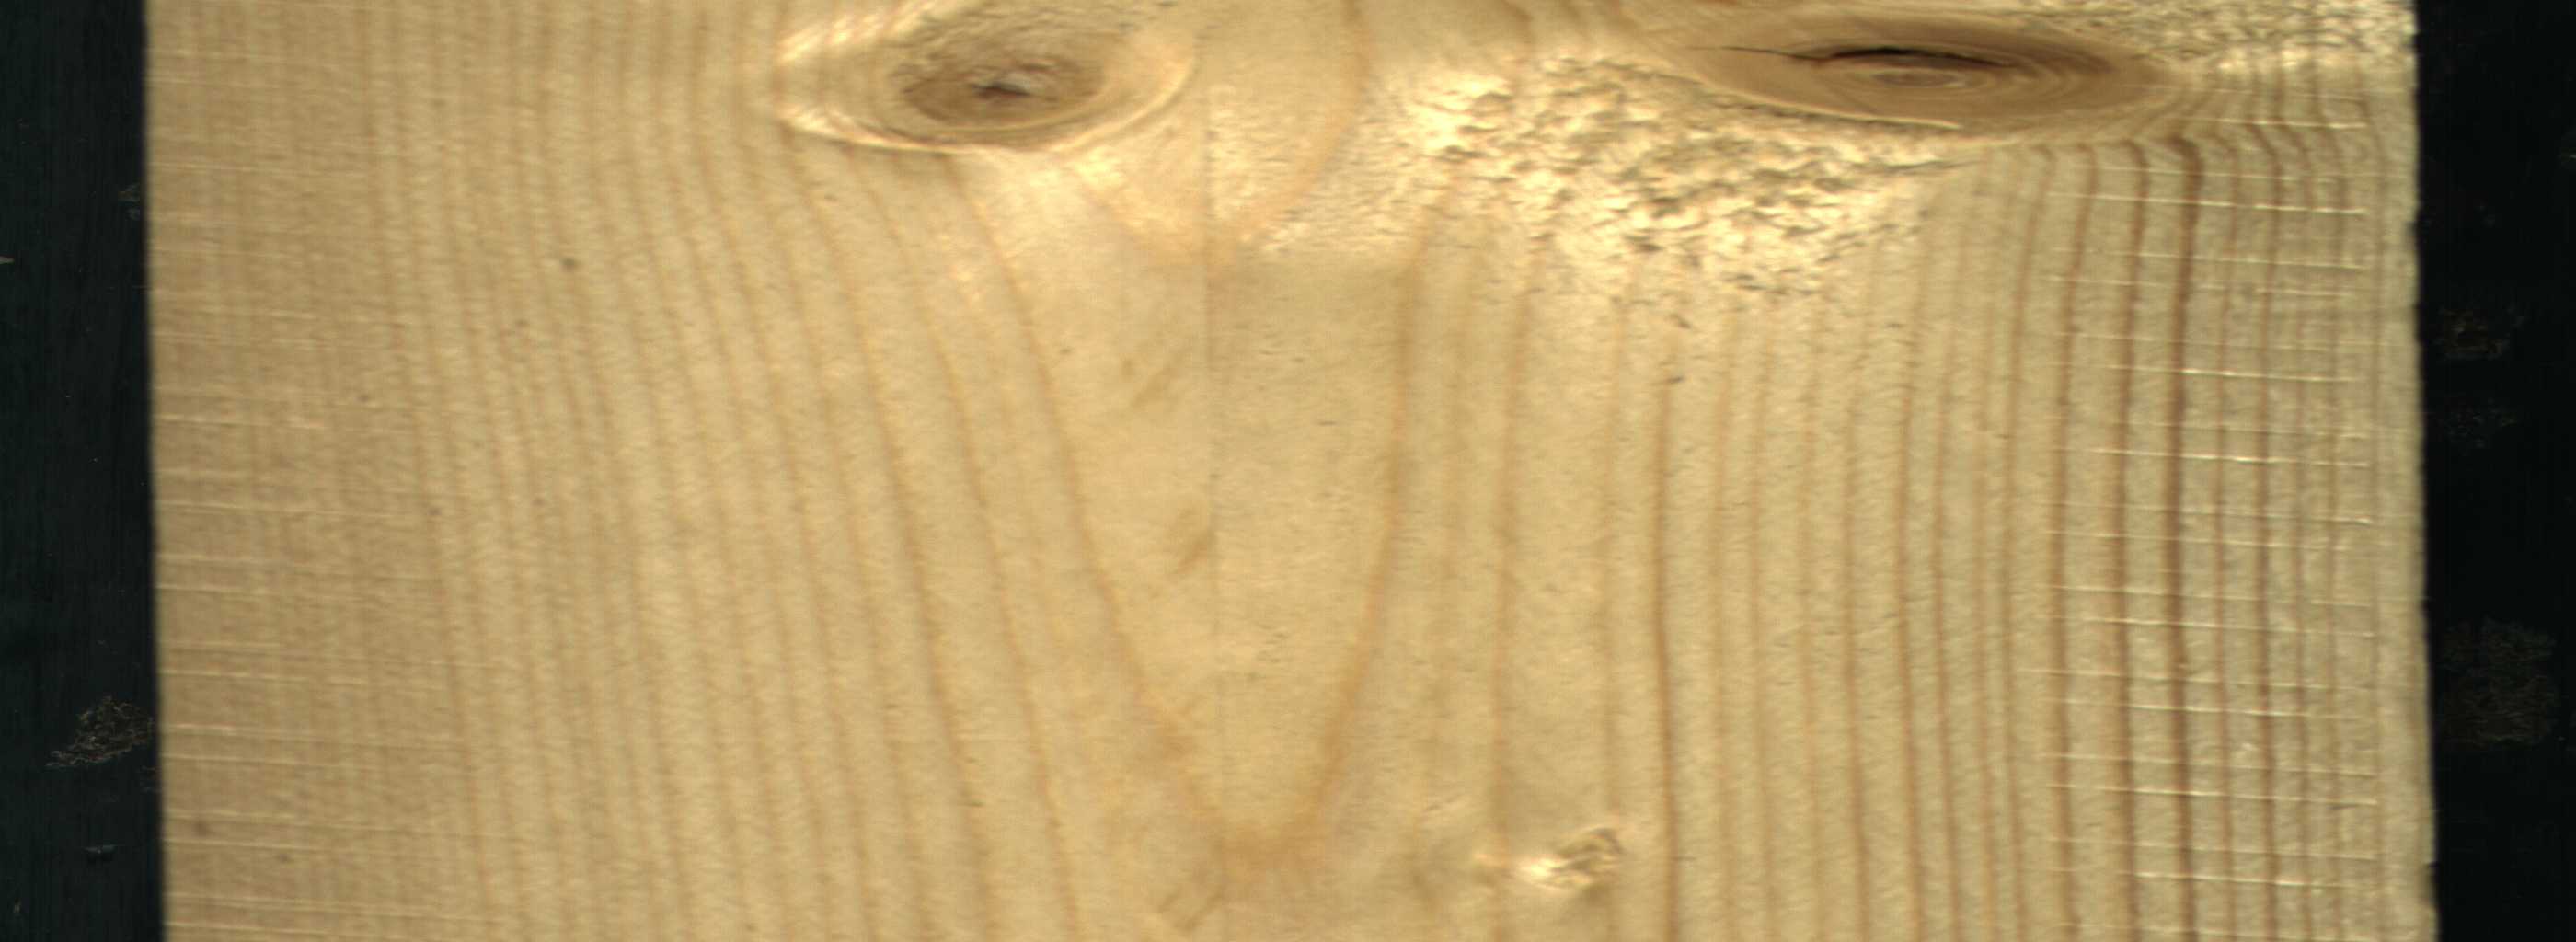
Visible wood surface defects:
knot_with_crack
knot_with_crack
Dead_Knot
Live_Knot